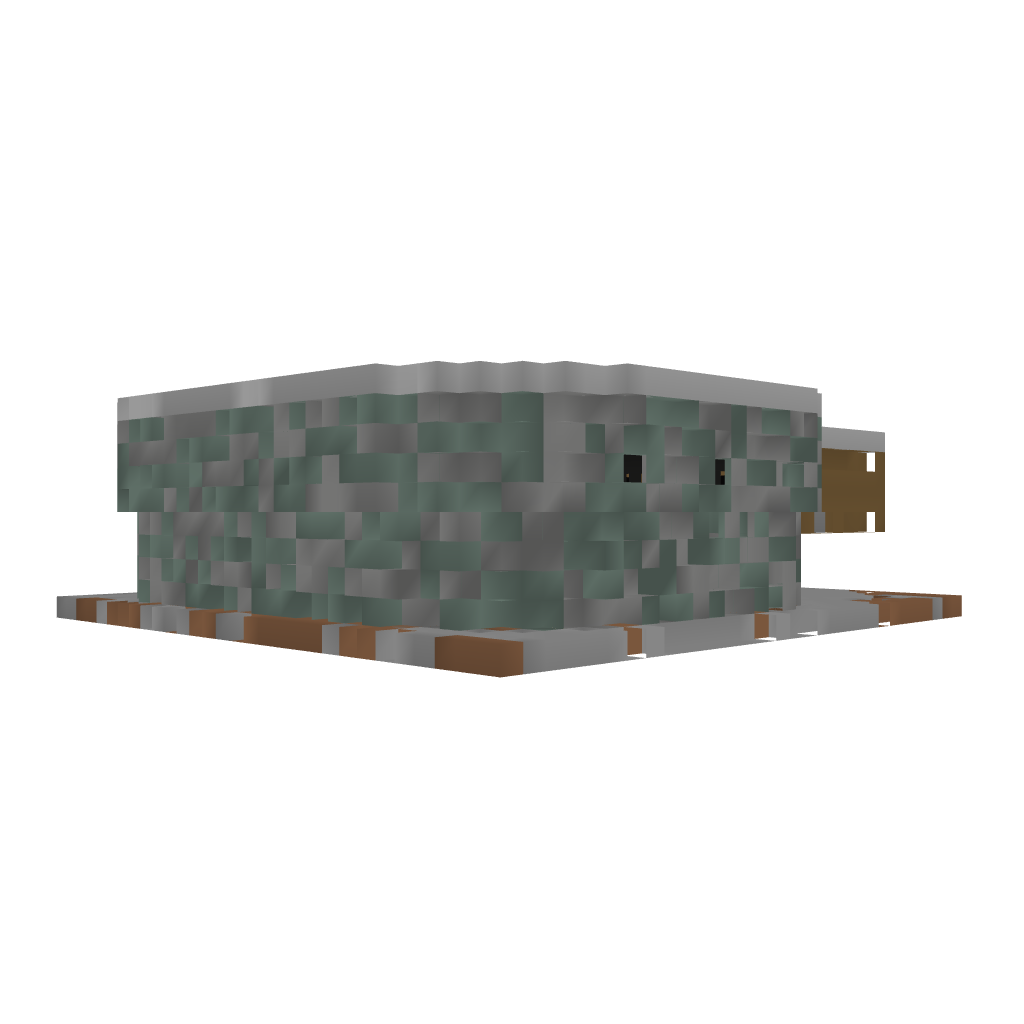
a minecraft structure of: Plain Arena